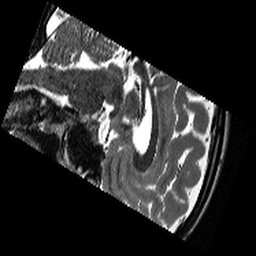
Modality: T2w
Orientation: sagittal